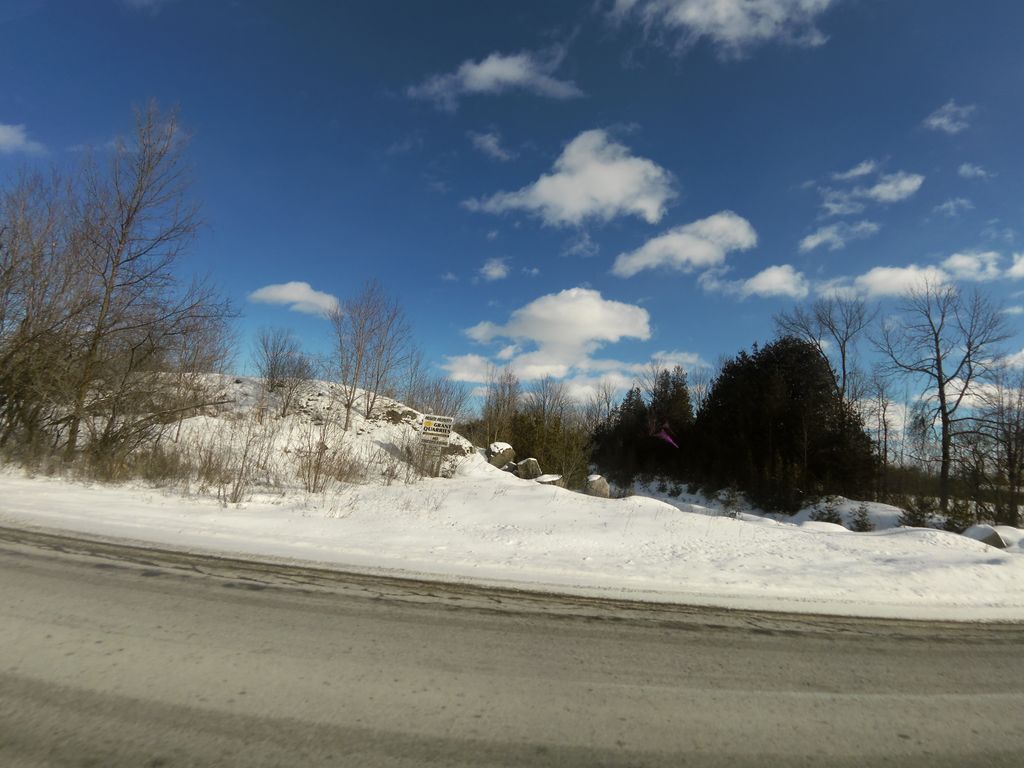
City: ottawa-gatineau